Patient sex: F
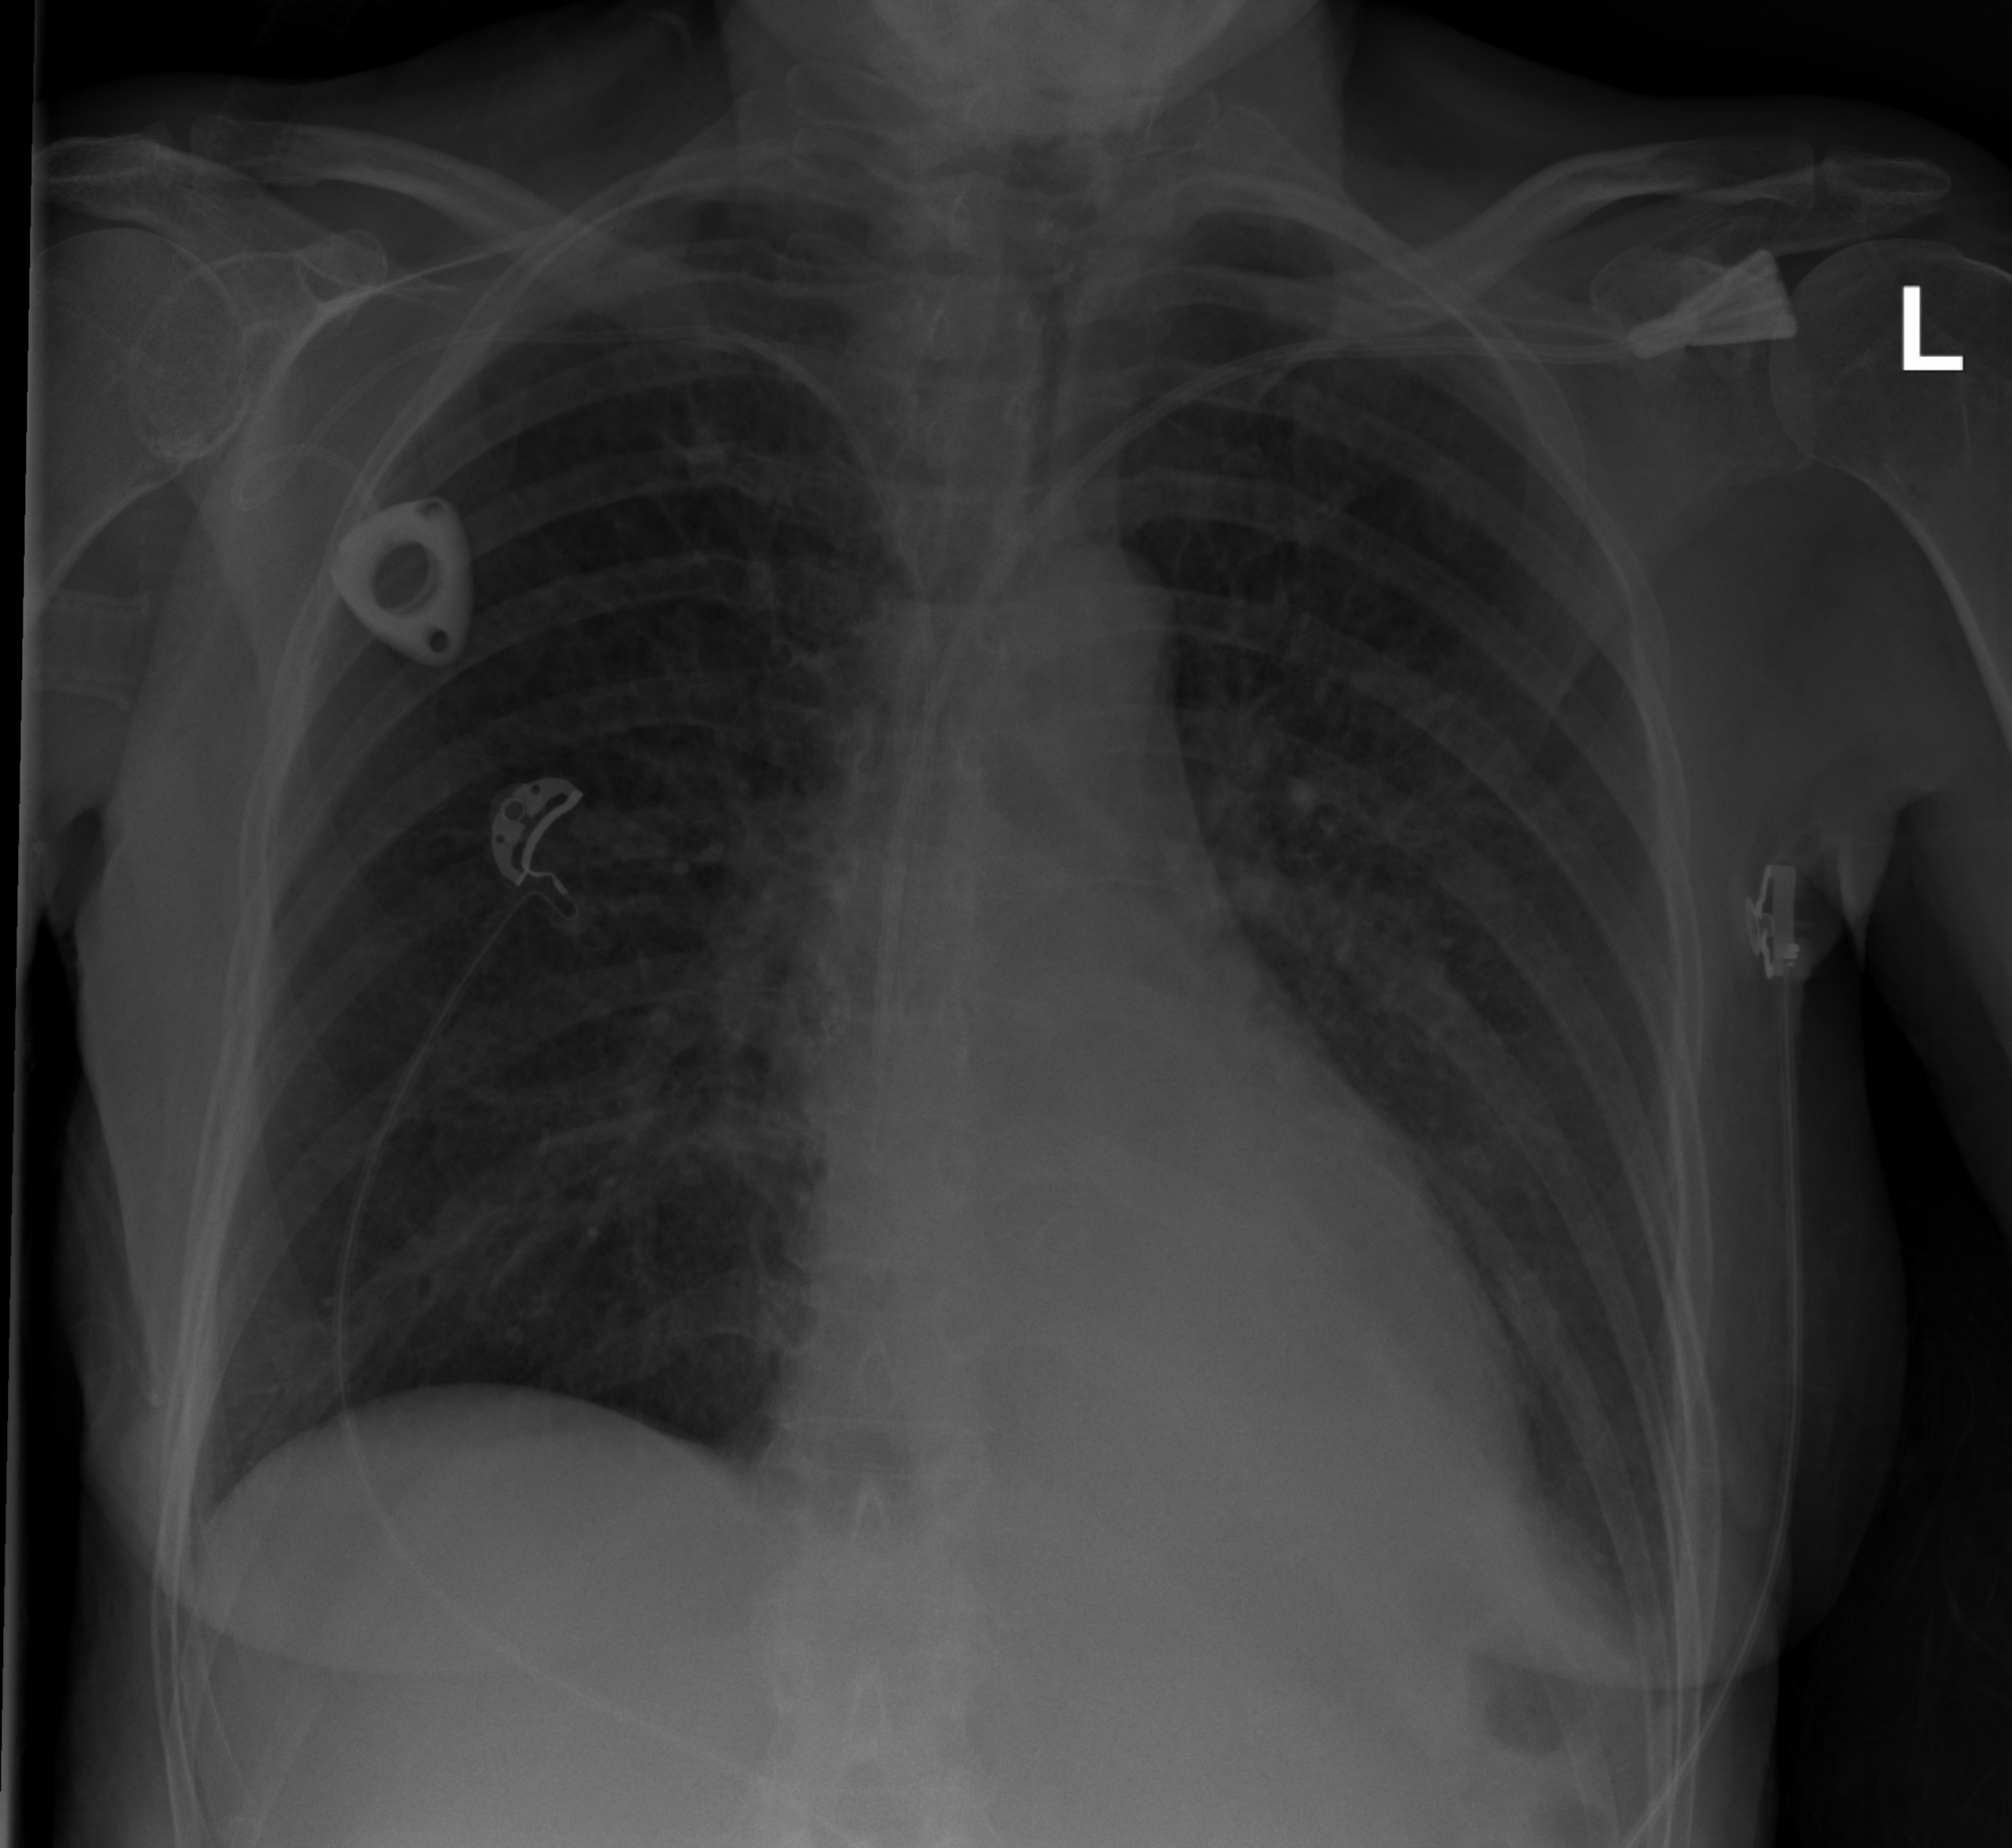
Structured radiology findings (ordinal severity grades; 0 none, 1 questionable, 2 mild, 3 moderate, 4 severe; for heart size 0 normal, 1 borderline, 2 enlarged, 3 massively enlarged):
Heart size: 0
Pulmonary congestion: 1
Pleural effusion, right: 0
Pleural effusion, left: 2
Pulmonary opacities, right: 0
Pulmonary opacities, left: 2
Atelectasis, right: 0
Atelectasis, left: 2